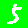
Digit: 5